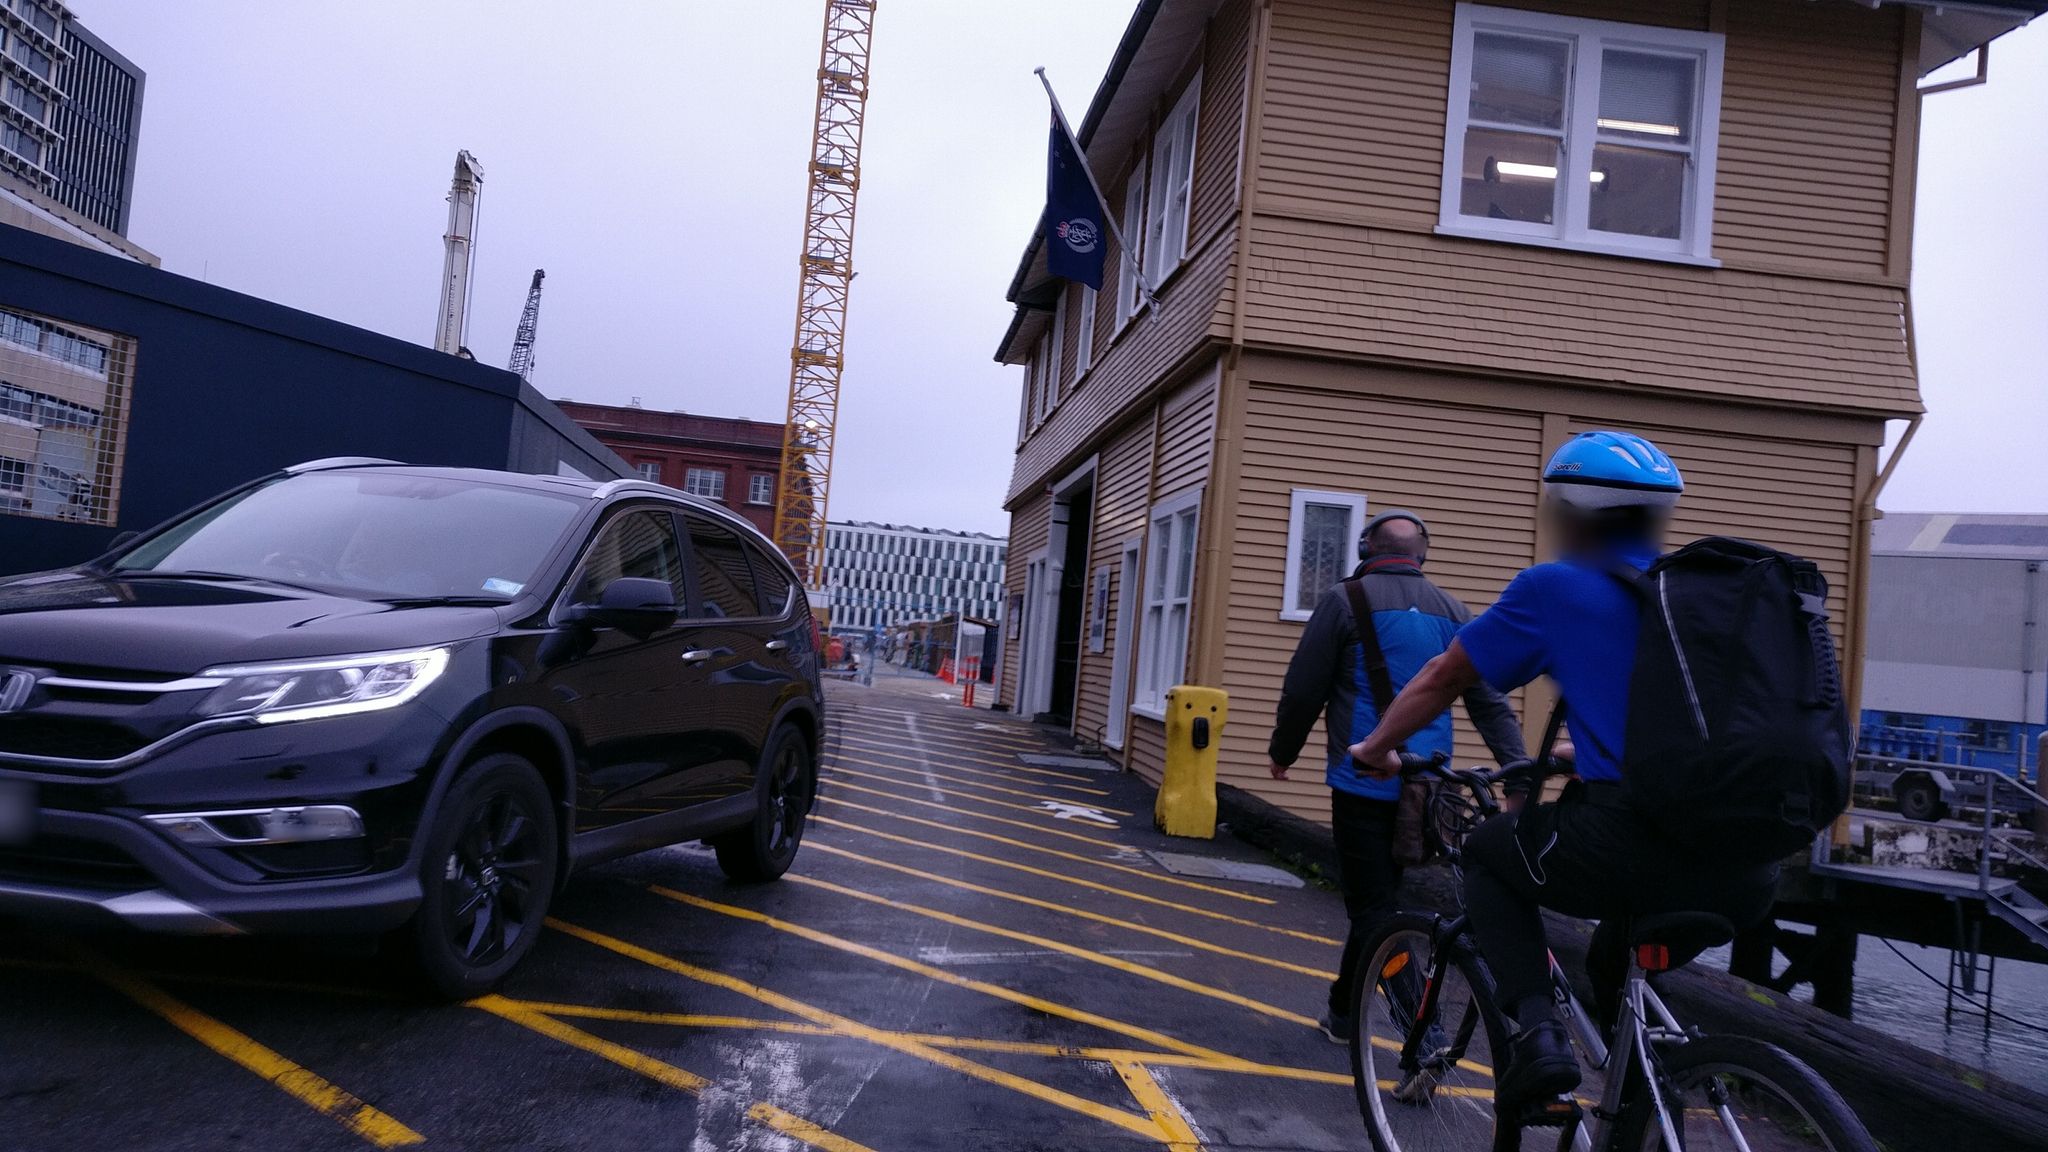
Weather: clear
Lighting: day
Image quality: good
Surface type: cycling surface
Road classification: service, living_street
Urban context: urban centre
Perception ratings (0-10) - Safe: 2.51, Lively: 8.31, Beautiful: 3.11, Boring: 4.69, Depressing: 4.82, Wealthy: 7.13